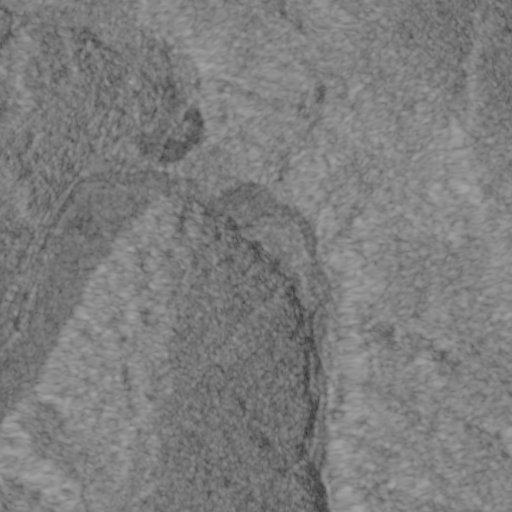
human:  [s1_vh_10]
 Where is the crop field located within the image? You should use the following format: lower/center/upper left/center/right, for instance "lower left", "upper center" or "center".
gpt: The crop field is located in the lower left of the image.
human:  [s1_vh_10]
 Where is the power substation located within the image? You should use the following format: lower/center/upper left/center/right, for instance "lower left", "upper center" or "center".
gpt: The power substation is located in the center left of the image.
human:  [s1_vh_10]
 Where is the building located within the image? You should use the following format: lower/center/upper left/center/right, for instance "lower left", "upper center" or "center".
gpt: The building is located in the upper left of the image.
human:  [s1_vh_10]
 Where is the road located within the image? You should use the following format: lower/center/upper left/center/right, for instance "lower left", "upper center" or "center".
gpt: There is no road in the image.

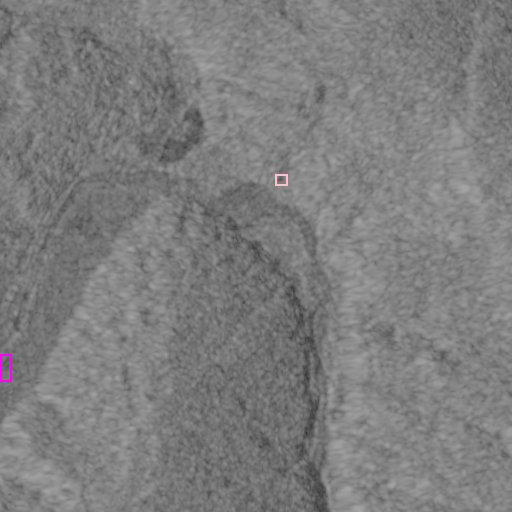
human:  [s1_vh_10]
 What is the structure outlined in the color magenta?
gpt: The structure outlined in magenta is a crop field.
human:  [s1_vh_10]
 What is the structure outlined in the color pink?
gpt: The structure outlined in pink is a parking lot.
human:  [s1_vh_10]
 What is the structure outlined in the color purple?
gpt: There is no purple outline.